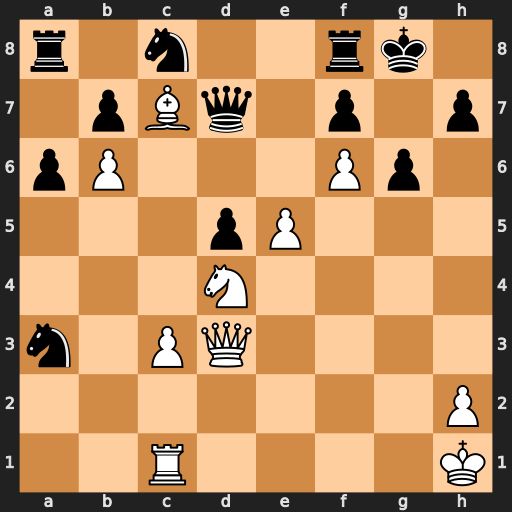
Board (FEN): r1n2rk1/1pBq1p1p/pP3Pp1/3pP3/3N4/n1PQ4/7P/2R4K
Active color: w
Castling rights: -
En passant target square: -
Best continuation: Qe3 Kh8 Qh6 Rg8 Nf3 Qg4 Ng5 Qxg5 Qxg5